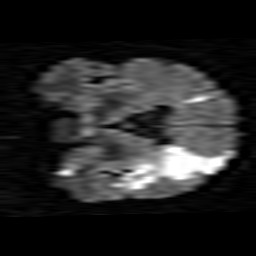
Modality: TRACE
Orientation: coronal
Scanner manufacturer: siemens
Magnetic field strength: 1.5 T
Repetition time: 8.1 s
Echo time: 0.119 s